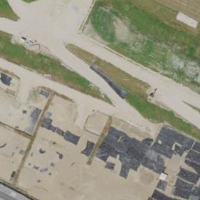
EUNIS habitat code: 24
Species observed at this site:
Aglais urticae